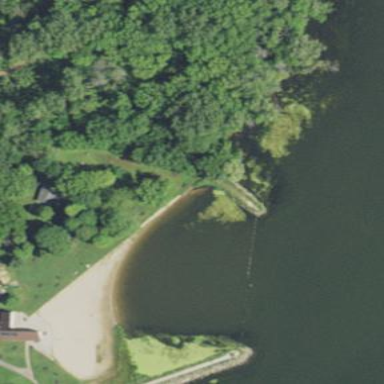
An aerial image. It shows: Swimming area within the leisure land.